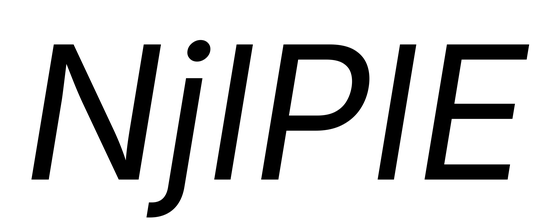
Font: Inter-Italic_Italic